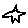
Label: star